Aerial crown-view tile of a tropical tree (Barro Colorado Island, Panama), acquired 20250818:
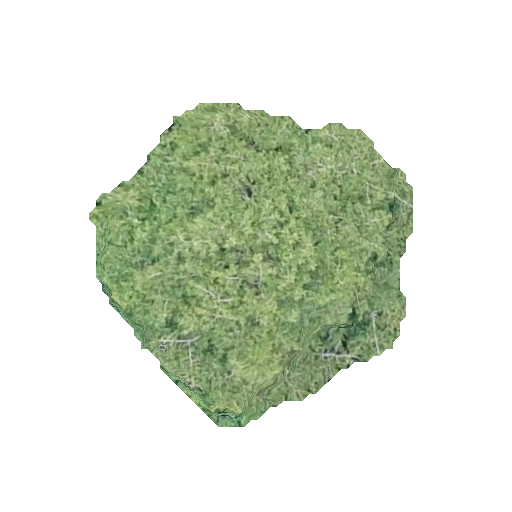
Species: Virola surinamensis
GBIF accepted scientific name: Virola surinamensis
Crown area: 106.185 m²